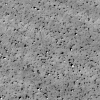
Atmospheric dust classification: not_dusty